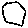
Label: hexagon